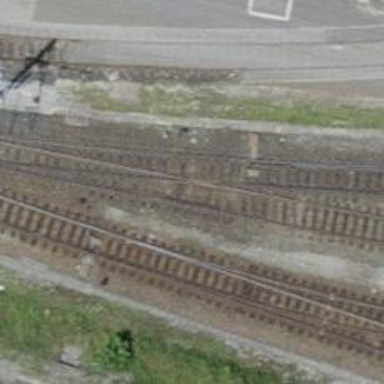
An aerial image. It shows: Single-track railway siding with electrified contact lines. The voltage of the lines is 3000 and 15000.